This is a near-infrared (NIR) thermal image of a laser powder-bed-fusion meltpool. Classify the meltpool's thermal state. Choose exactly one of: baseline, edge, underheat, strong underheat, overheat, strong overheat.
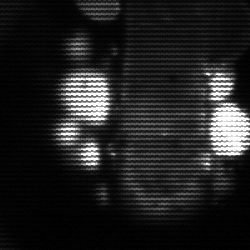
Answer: strong underheat